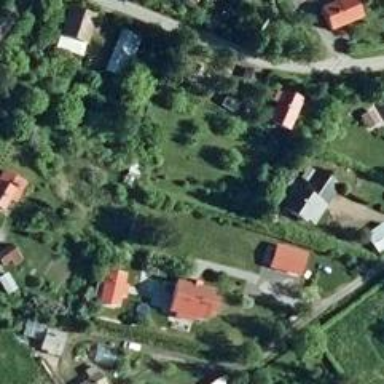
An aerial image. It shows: Charming neighbourhood.